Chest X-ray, PA view. Patient: 66 years old, sex M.
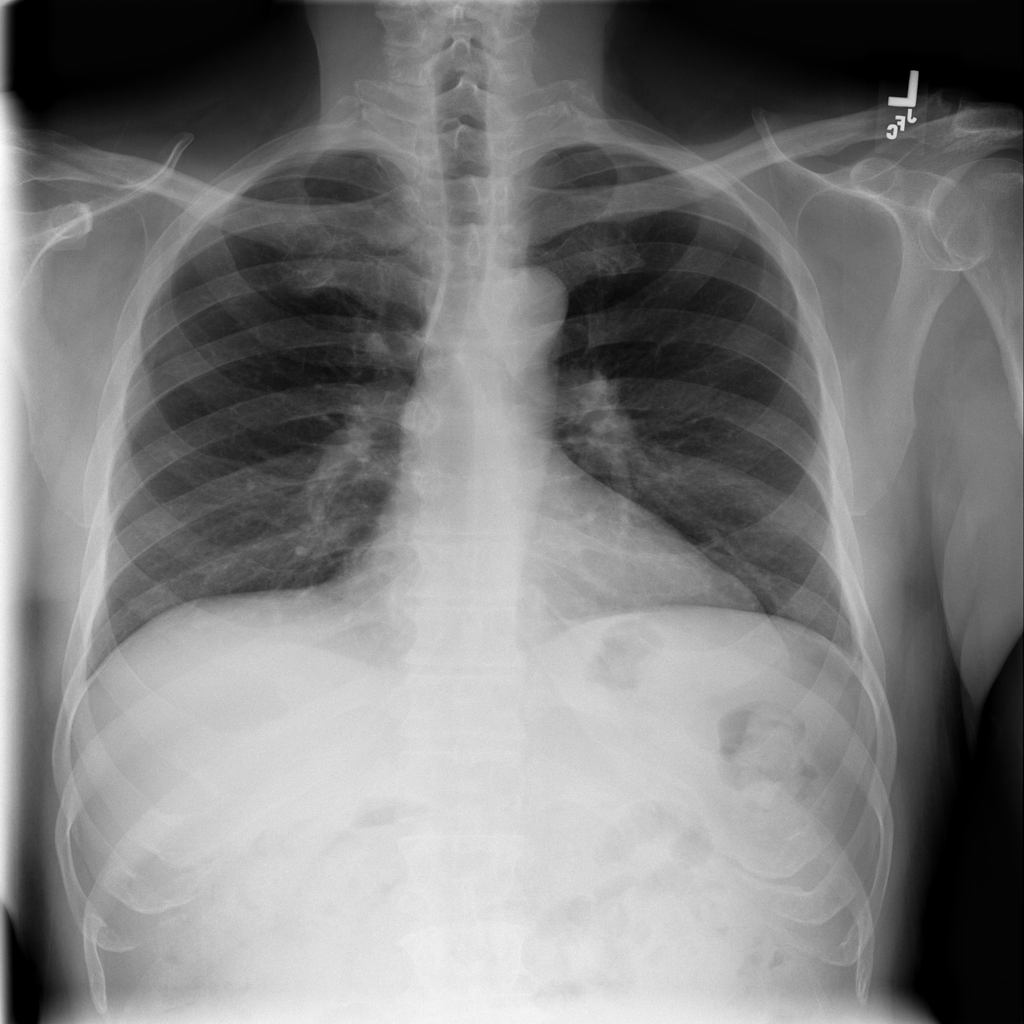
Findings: No Finding